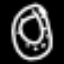
Label: donut